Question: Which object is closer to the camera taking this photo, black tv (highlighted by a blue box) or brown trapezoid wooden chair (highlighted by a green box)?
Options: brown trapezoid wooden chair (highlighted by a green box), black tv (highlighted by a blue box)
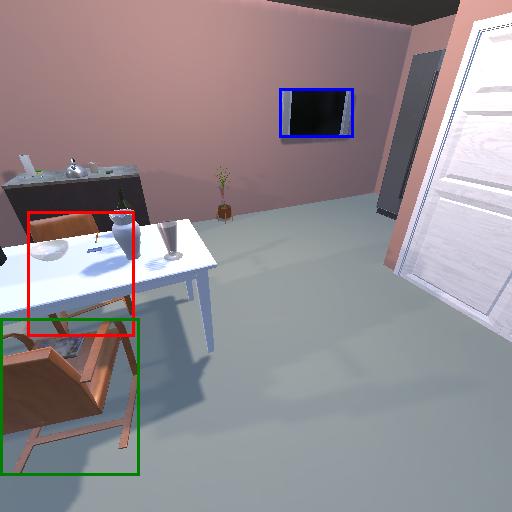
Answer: brown trapezoid wooden chair (highlighted by a green box)